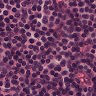
Metastatic tissue present: no